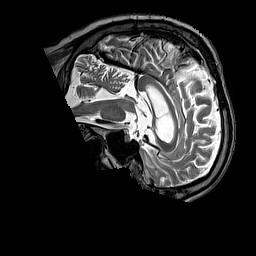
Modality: T2w
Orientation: sagittal
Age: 52
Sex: male
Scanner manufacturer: siemens
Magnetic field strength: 3 T
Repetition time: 3.2 s
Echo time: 0.212 s